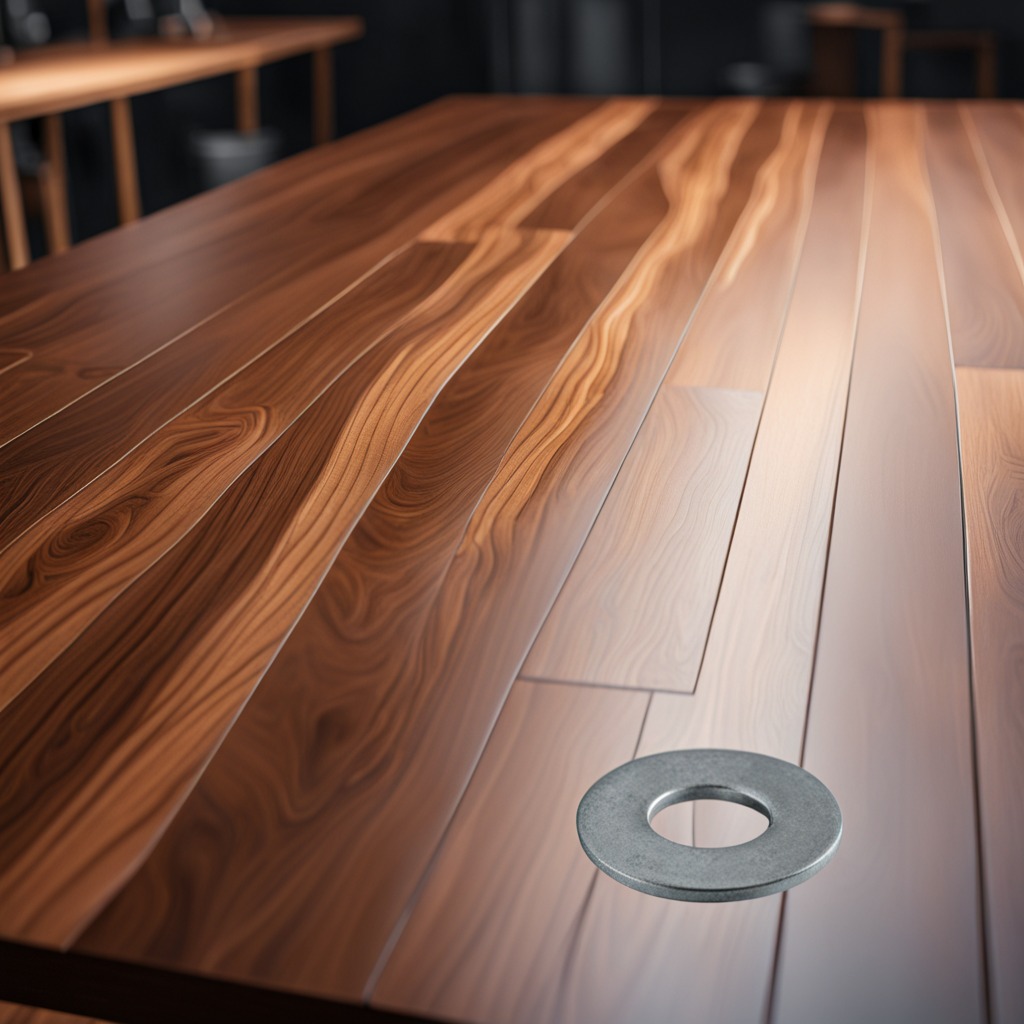
A flat metal washer is lying on a wooden table in a carpentry studio.